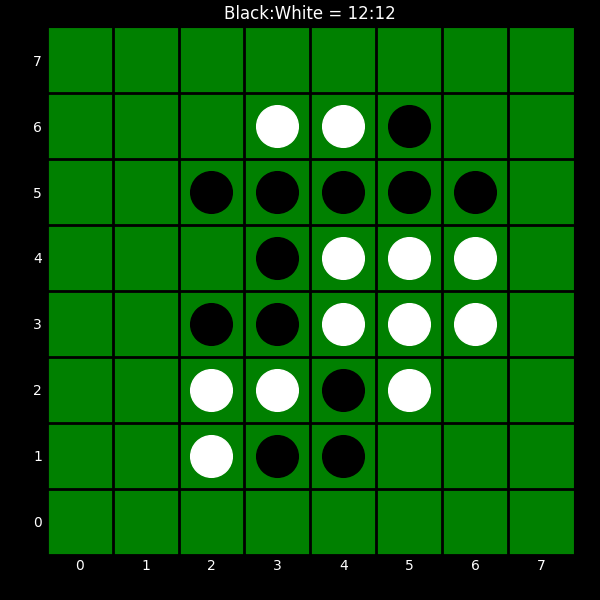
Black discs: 12
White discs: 12